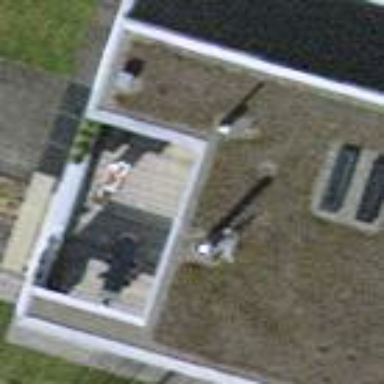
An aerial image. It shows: Building part with flat roof.